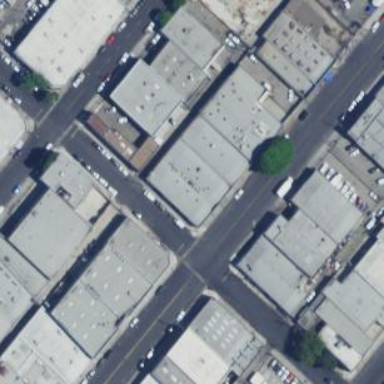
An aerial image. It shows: Industrial building.